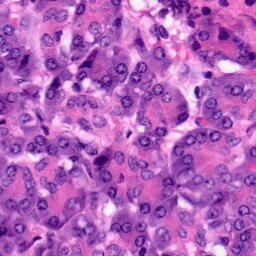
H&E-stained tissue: Pancreatic